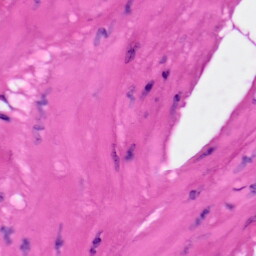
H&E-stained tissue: Skin